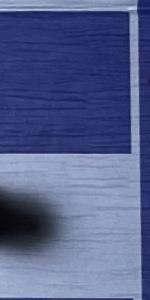
Label: Empty